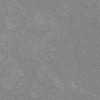
Atmospheric dust classification: dusty